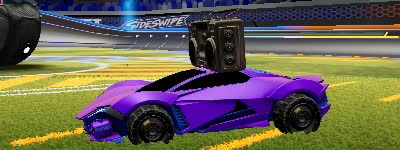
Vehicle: werewolf